Question: I am implementing Paypal's new REST API Pay with Paypal method that can be referenced here:
<URL>
The payment executes fine, exactly the way it should be. The user chooses to pay with Paypal and is then redirected to the Paypal site where he is expected to log in and approve the payment. The JSON data that I am sending Paypal is pretty much what is specified in the above link and mine looks like this:
'''
{
"intent":"sale",
"redirect_urls":{
"return_url":"http://<return URL here>",
"cancel_url":"http://<cancel URL here>"
},
"payer":{
"payment_method":"paypal"
},
"transactions":[
{
"amount":{
"total":"7.47",
"currency":"USD"
},
"description":"This is the payment description."
}
]
'''
}
As it redirects the user to the paypal website,
I am not sure if this is a mistake on Paypal's REST API but I believe I am providing the necessary description + amount payment to be reflected on this page. If this information is not shown, it is typically a deterrent to the user since they would definitely like to see the amount they are paying on the Paypal site even though this amount is listed on my website.
This is what it looks like:

For those who would like to indicate that the user has not logged in, well, even after logging in, the description and the current purchase column remain blank.
Am I missing any parameters that need to be sent to Paypal in order to indicate this description data?
Note: This issue persists for both the live and sandbox servers.
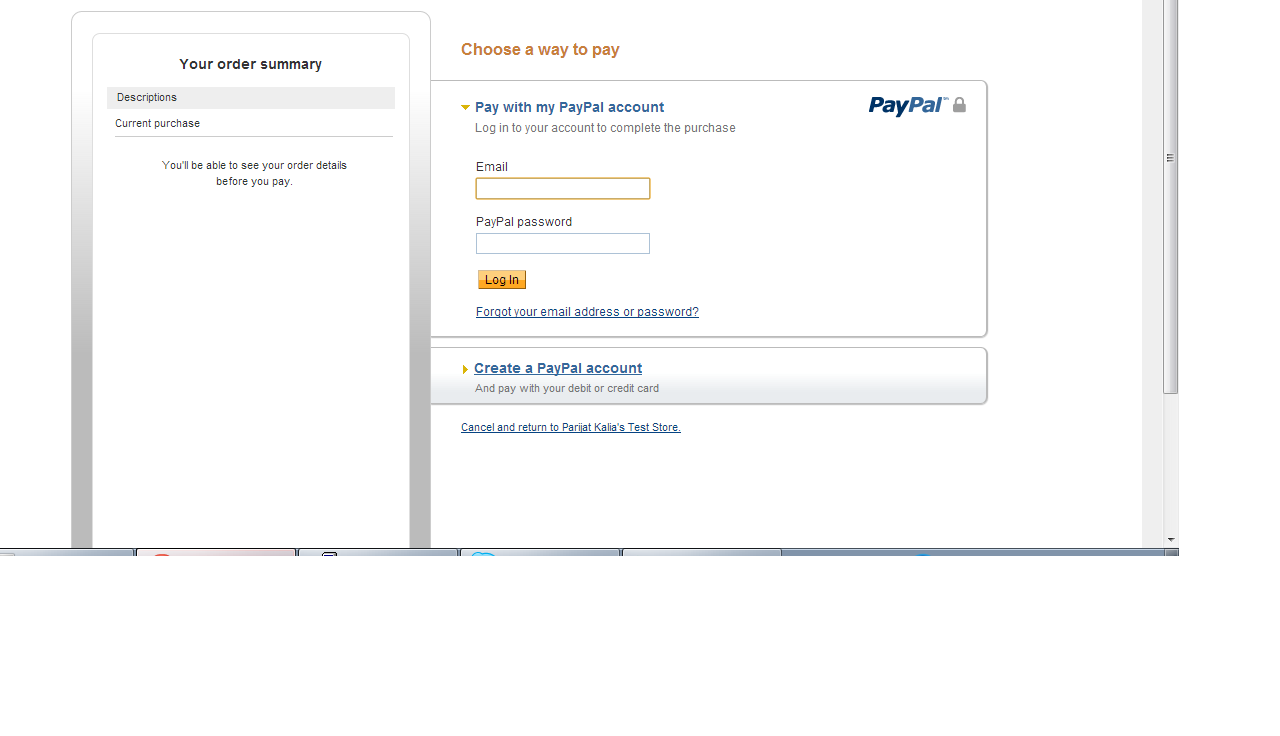
Answer: The left hand pan in above page displays:
1. Item details from order. You can include item list as part of the transaction details in payment resource. The same will be displayed here.
2. Components of the transaction amount e.g. shipping amount, tax, etc. if you include them in request.
Try this request to see example:
'''
{
"intent": "sale",
"payer": {
"payment_method": "paypal"
},
"redirect_urls": {
"return_url": "http://<return url>",
"cancel_url": "http://<cancle url>"
},
"transactions": [
{
"amount": {
"total": "8.00",
"currency": "USD",
"details": {
"subtotal": "6.00",
"tax": "1.00",
"shipping": "1.00"
}
},
"description": "This is payment description.",
"item_list": {
"items":[
{
"quantity":"3",
"name":"Hat",
"price":"2.00",
"sku":"product12345",
"currency":"USD"
}
]
}
}
]
}
'''